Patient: sex M, age 77
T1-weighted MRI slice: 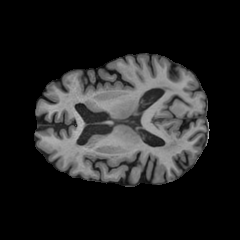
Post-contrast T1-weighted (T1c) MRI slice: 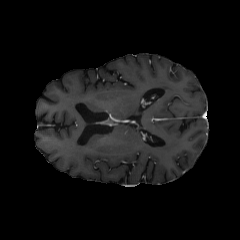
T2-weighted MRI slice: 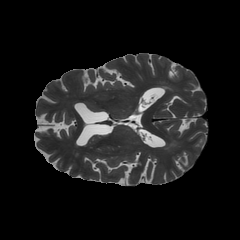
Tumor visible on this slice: no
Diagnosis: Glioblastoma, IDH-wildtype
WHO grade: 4